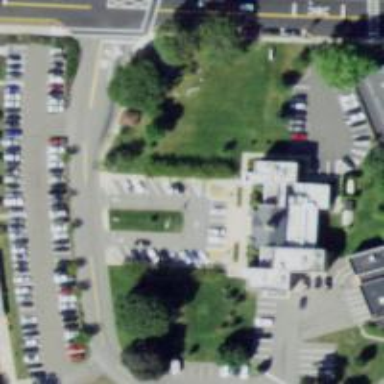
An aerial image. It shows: Parking space is available.